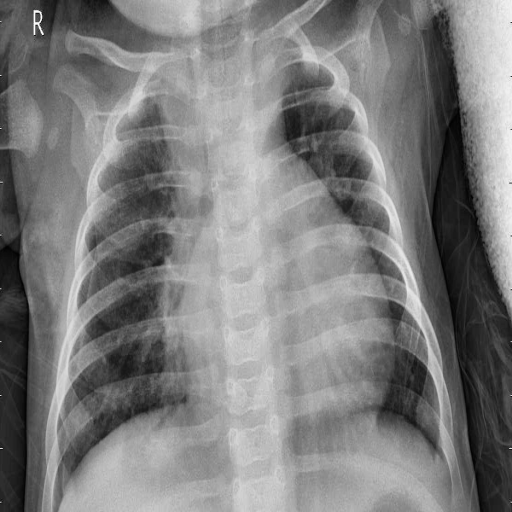
Finding: PNEUMONIA